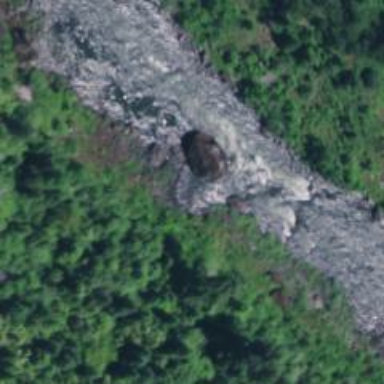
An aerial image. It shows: Rapids in the waterway.